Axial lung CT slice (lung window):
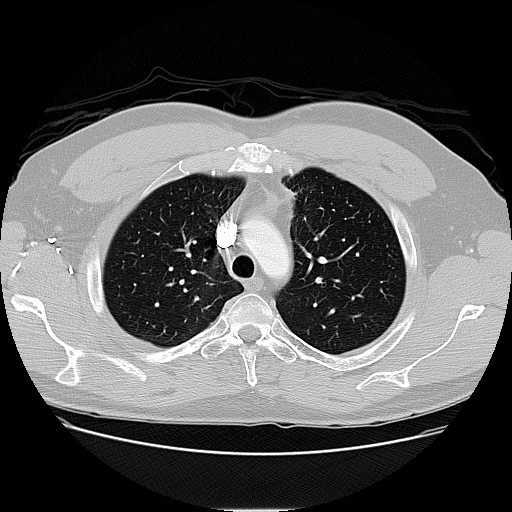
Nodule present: no